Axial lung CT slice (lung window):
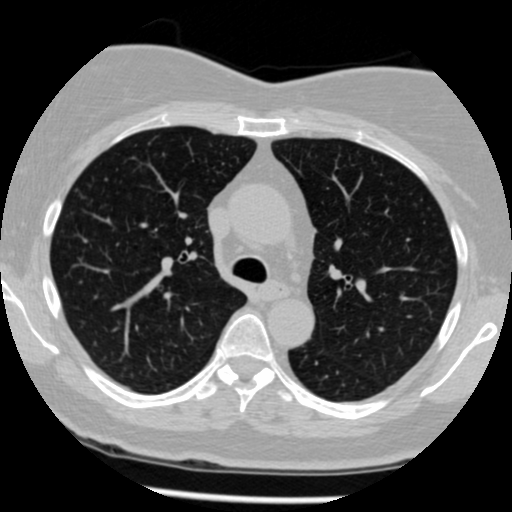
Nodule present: no